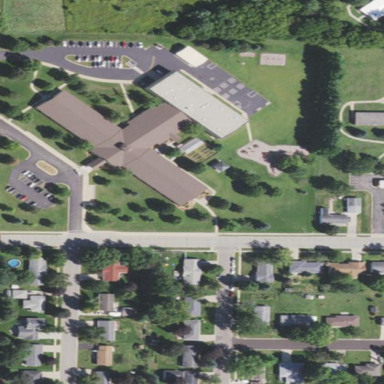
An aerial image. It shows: School.